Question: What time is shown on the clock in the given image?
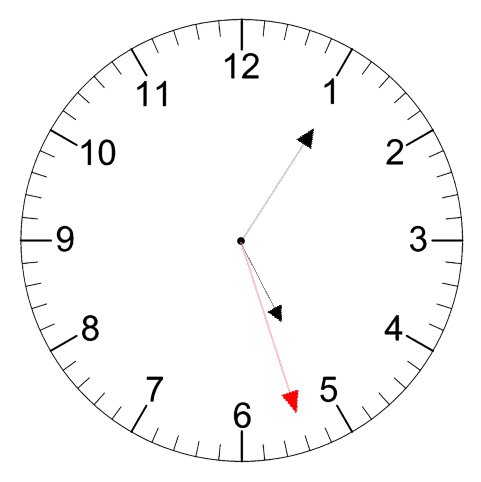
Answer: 05:05:27